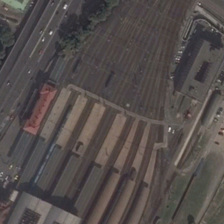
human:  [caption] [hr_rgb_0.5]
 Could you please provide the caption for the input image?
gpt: a railway station is near several parallel roads with cars and green trees in two sides .

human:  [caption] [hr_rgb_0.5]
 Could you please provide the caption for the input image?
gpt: a railway station is near several parallel roads with cars and green trees in two sides .

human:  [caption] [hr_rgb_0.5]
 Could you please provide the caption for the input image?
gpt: a railway station is near several parallel roads with cars and green trees in two sides .

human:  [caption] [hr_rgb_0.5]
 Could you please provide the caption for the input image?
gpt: a railway station is near several parallel roads with cars and green trees in two sides .

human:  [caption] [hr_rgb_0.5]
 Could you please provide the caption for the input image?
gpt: a railway station is near several parallel roads with cars and green trees in two sides .